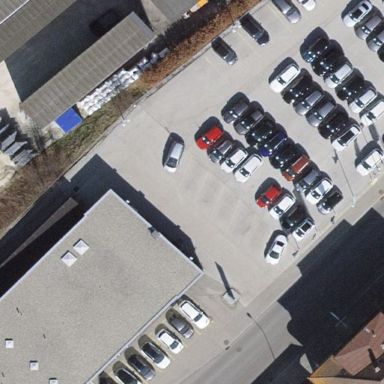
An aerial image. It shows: Shop that sells cars.